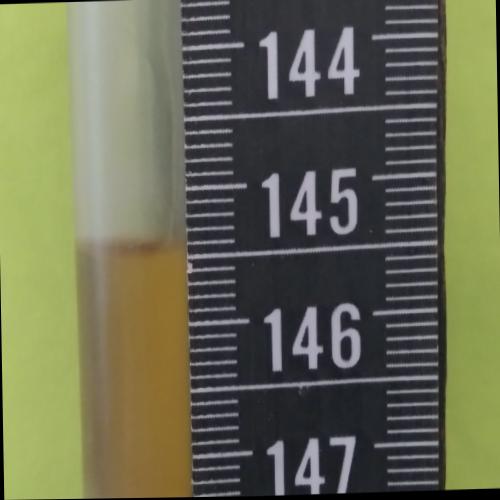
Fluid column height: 145.4 cm